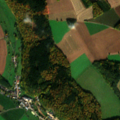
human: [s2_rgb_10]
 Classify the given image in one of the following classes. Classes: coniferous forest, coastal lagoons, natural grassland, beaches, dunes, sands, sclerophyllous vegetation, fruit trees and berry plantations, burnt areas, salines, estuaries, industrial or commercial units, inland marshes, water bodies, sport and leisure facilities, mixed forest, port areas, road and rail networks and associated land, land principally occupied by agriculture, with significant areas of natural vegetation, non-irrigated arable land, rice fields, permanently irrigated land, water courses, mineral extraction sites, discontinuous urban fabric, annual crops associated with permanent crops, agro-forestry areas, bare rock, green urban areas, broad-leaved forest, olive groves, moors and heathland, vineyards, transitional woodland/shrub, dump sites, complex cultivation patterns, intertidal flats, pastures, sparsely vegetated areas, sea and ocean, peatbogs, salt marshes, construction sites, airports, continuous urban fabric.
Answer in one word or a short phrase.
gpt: non-irrigated arable land, pastures, coniferous forest, mixed forest